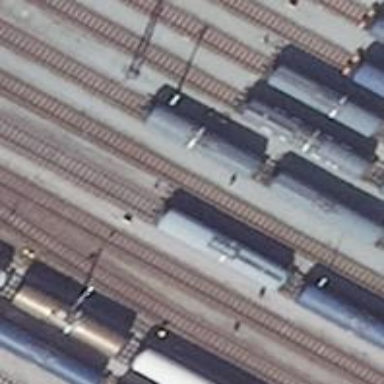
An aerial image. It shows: Railway signal.